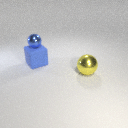
small blue metal sphere above large blue rubber cube